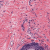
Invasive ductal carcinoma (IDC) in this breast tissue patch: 0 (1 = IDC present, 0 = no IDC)